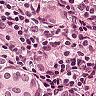
Metastatic tissue present: yes